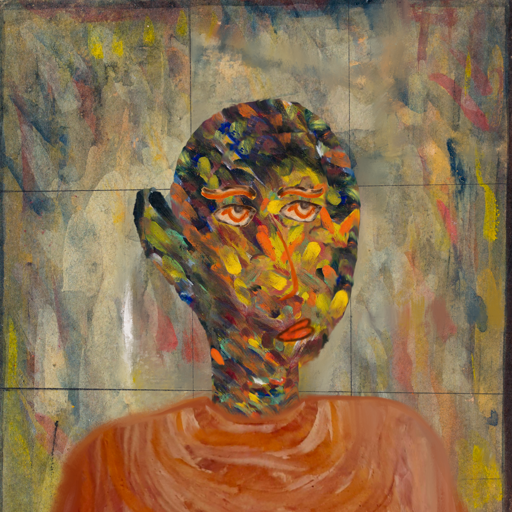
Background: GypsyMother, Head And Neck Side: An_Impression, Face Side: Experience, Bust: Pious_Lady, Hair Side: Blank, Head Accessory: Blank, Second Necklace: Blank, Necklace: Blank, Baby: Blank